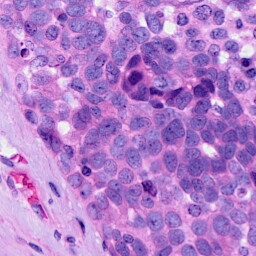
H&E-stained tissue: Ovarian